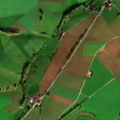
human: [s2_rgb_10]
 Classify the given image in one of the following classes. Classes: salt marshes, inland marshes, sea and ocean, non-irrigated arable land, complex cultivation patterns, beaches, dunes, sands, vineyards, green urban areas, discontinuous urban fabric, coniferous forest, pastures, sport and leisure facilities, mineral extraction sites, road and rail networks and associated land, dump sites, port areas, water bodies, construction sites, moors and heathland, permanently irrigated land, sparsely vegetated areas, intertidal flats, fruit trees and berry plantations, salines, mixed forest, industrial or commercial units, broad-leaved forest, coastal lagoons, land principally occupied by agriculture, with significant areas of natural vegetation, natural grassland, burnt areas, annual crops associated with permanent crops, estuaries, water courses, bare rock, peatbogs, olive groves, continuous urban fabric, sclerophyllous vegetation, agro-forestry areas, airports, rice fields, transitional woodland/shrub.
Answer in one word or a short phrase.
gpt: discontinuous urban fabric, non-irrigated arable land, pastures